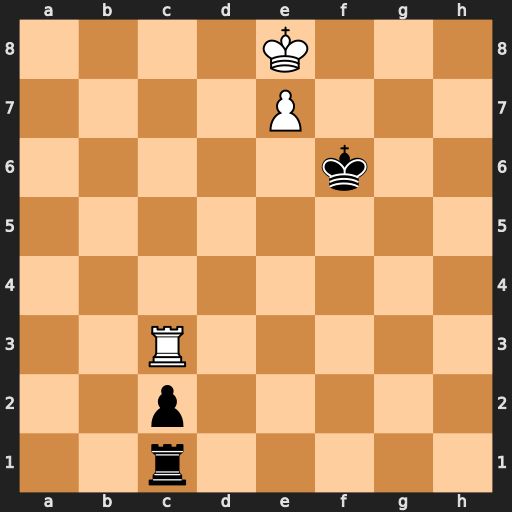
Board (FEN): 4K3/4P3/5k2/8/8/2R5/2p5/2r5
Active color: w
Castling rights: -
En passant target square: -
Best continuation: Kf8 Rh1 Rc6+